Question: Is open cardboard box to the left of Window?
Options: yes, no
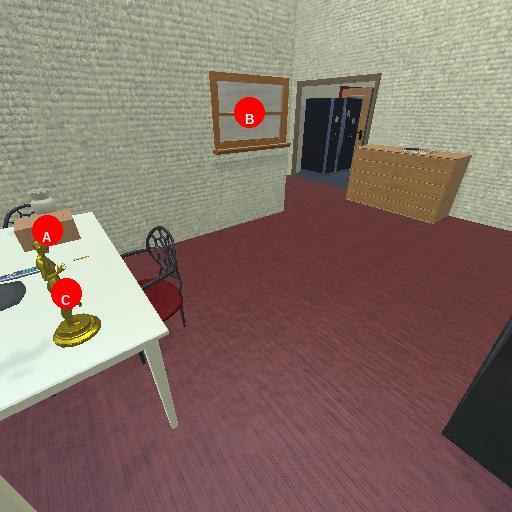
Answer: yes